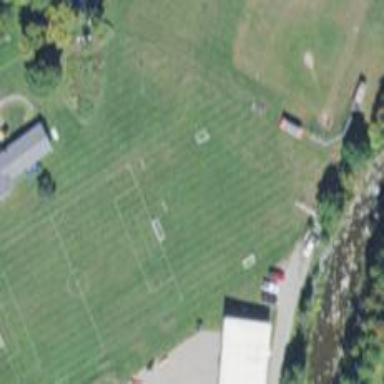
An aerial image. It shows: Soccer pitch for leisure land activities.